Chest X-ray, PA view. Patient: 13 years old, sex F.
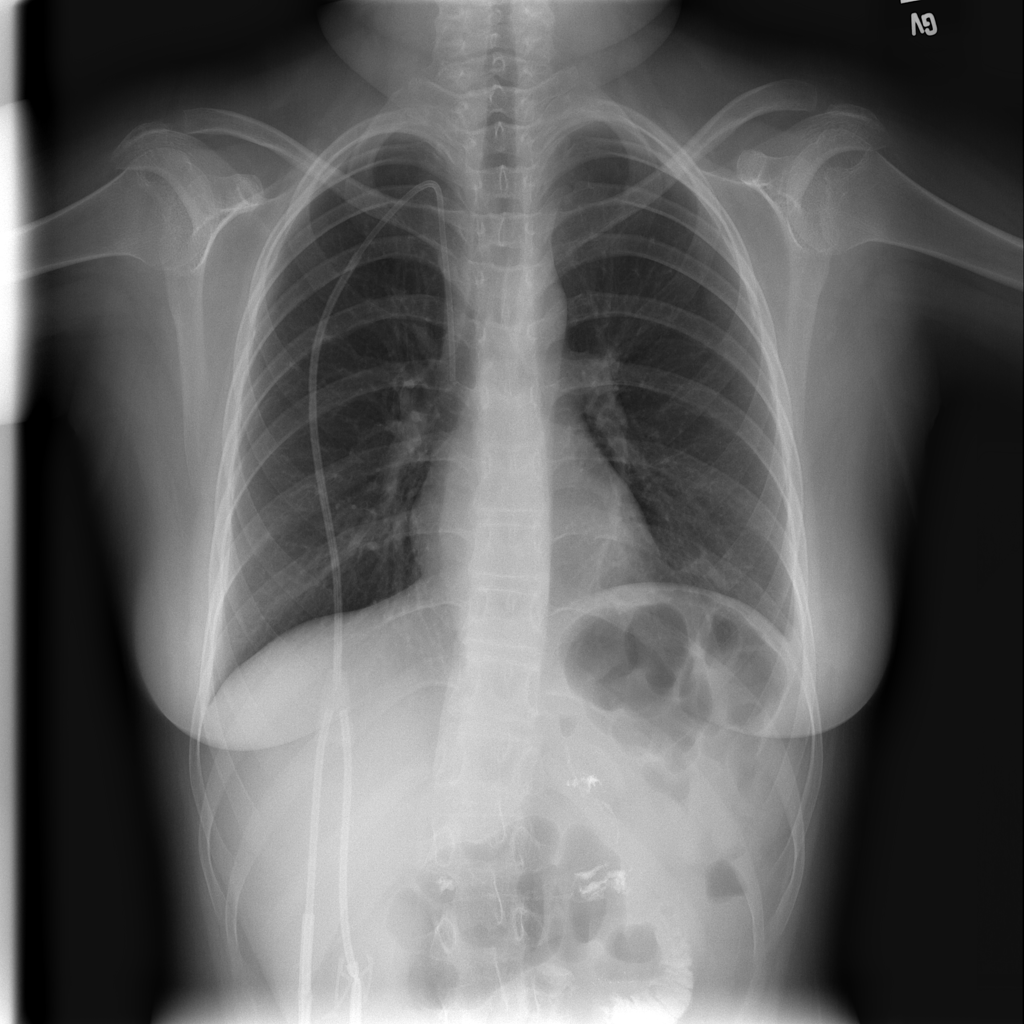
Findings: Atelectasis